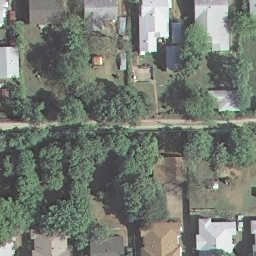
Label: residential